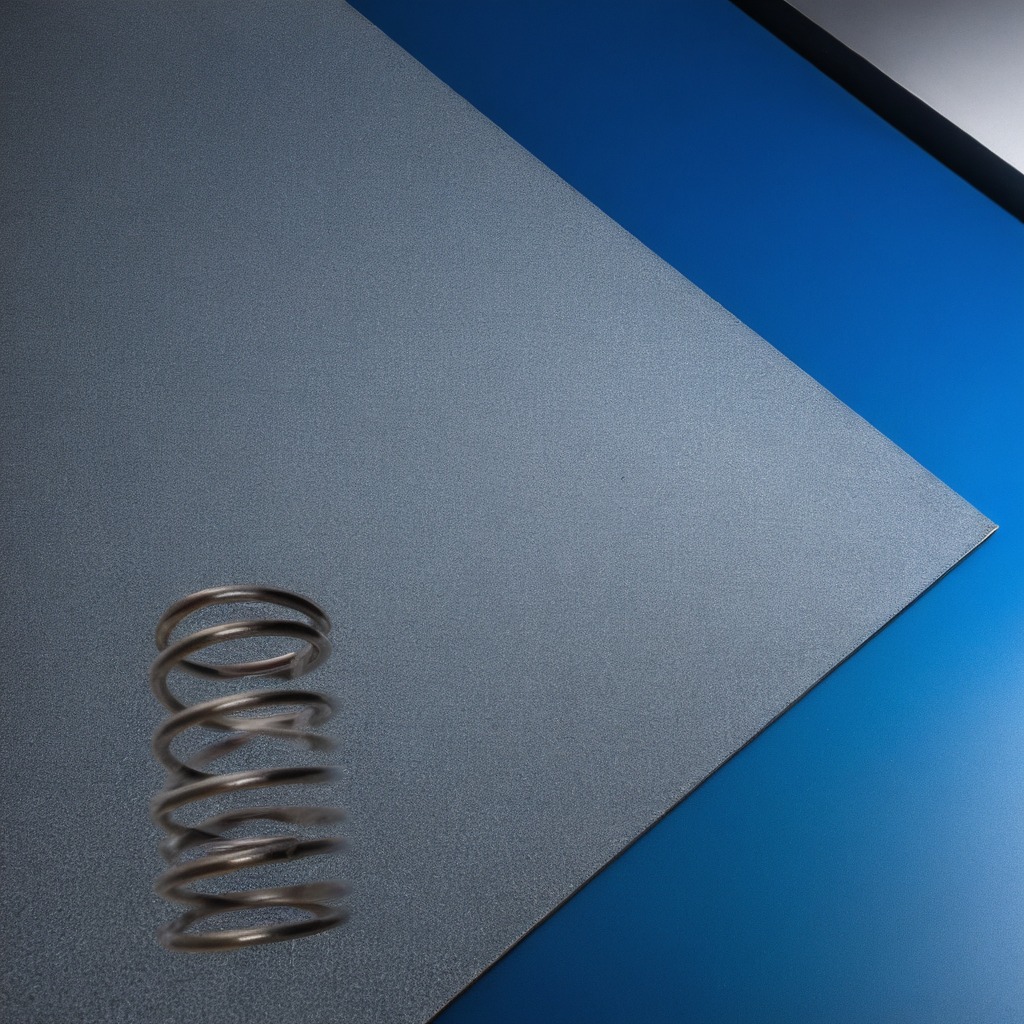
A coiled metal spring is lying on the tabletop.